Question: I'm looking for a way to delete empty rows in comments using VBA. I have an Excel file with loads of corrupted comments, containing empty rows, and going through them one by one is not an option.
I haven't identified a command for editing rows in comments, and don't know where to start, so I don't have any code to show you guys. But I'm thinking in the line of:
'''
For Each comment In ActiveSheet.Comments
"REMOVE EMPTY ROWS" <-- What to put here?
Next comment
'''
Hope that you can help me anyway!
EDIT:
All my empty lines are at the end of the comment like this:

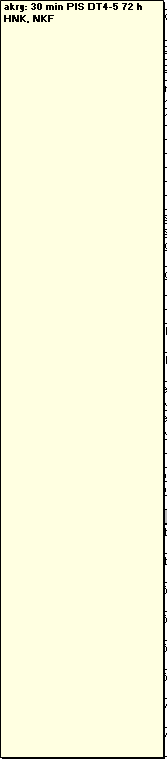
Answer: I found the answer. It seems that it's not empty rows, it's just the size of the comment that was changed somehow. So this code fixed it:
'''
Sub Comments_AutoSize()
Dim MyComments As Comment
Dim lArea As Long
For Each MyComments In ActiveSheet.Comments
With MyComments
.Shape.TextFrame.AutoSize = True
If .Shape.Width > 300 Then
lArea = .Shape.Width * .Shape.Height
.Shape.Width = 200
.Shape.Height = (lArea / 200) * 1.1
End If
End With
Next
End Sub
'''